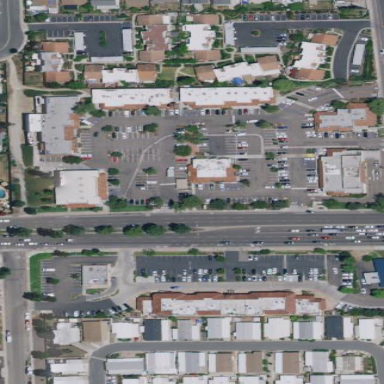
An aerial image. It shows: Retail area.